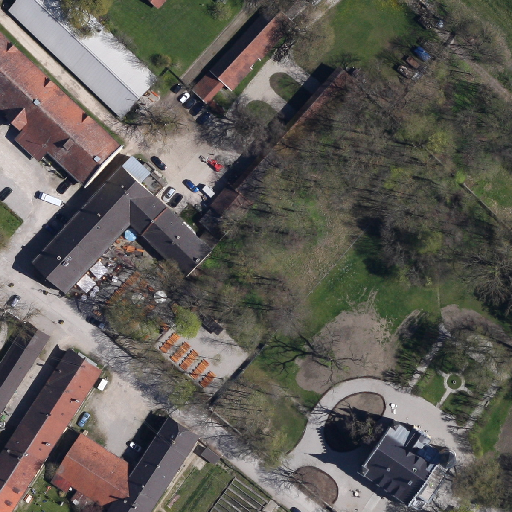
Referring expression: car